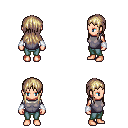
a pixel art fantasy rpg character, female body template, human, light skin, steel chest armor, teal pants, white blonde unkempt hairstyle, white cloth bracers, four views (front, back, left, right), 2x2 character sprite sheet, small pixel art, hard edges, no anti-aliasing